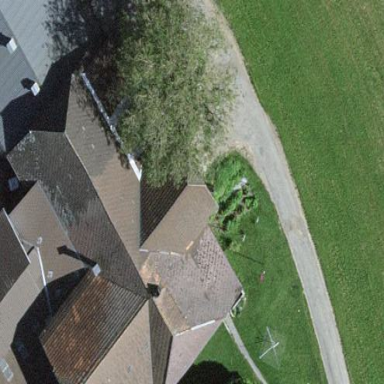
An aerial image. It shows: Farm building.